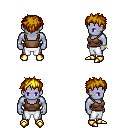
a pixel art fantasy rpg character, male body template, dark elf, purple skin, brown pirate shirt, white pants, blonde bedhead hairstyle, bracelets, gold boots, four views (front, back, left, right), 2x2 character sprite sheet, small pixel art, hard edges, no anti-aliasing